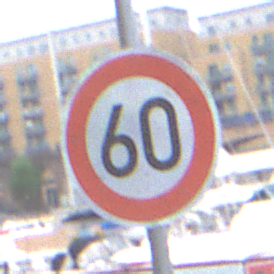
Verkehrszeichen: Geschwindigkeit60
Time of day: MorningAfternoon
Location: Outdoor (Urban)
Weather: Overcast
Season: NotSpecified
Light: Natural